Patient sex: M
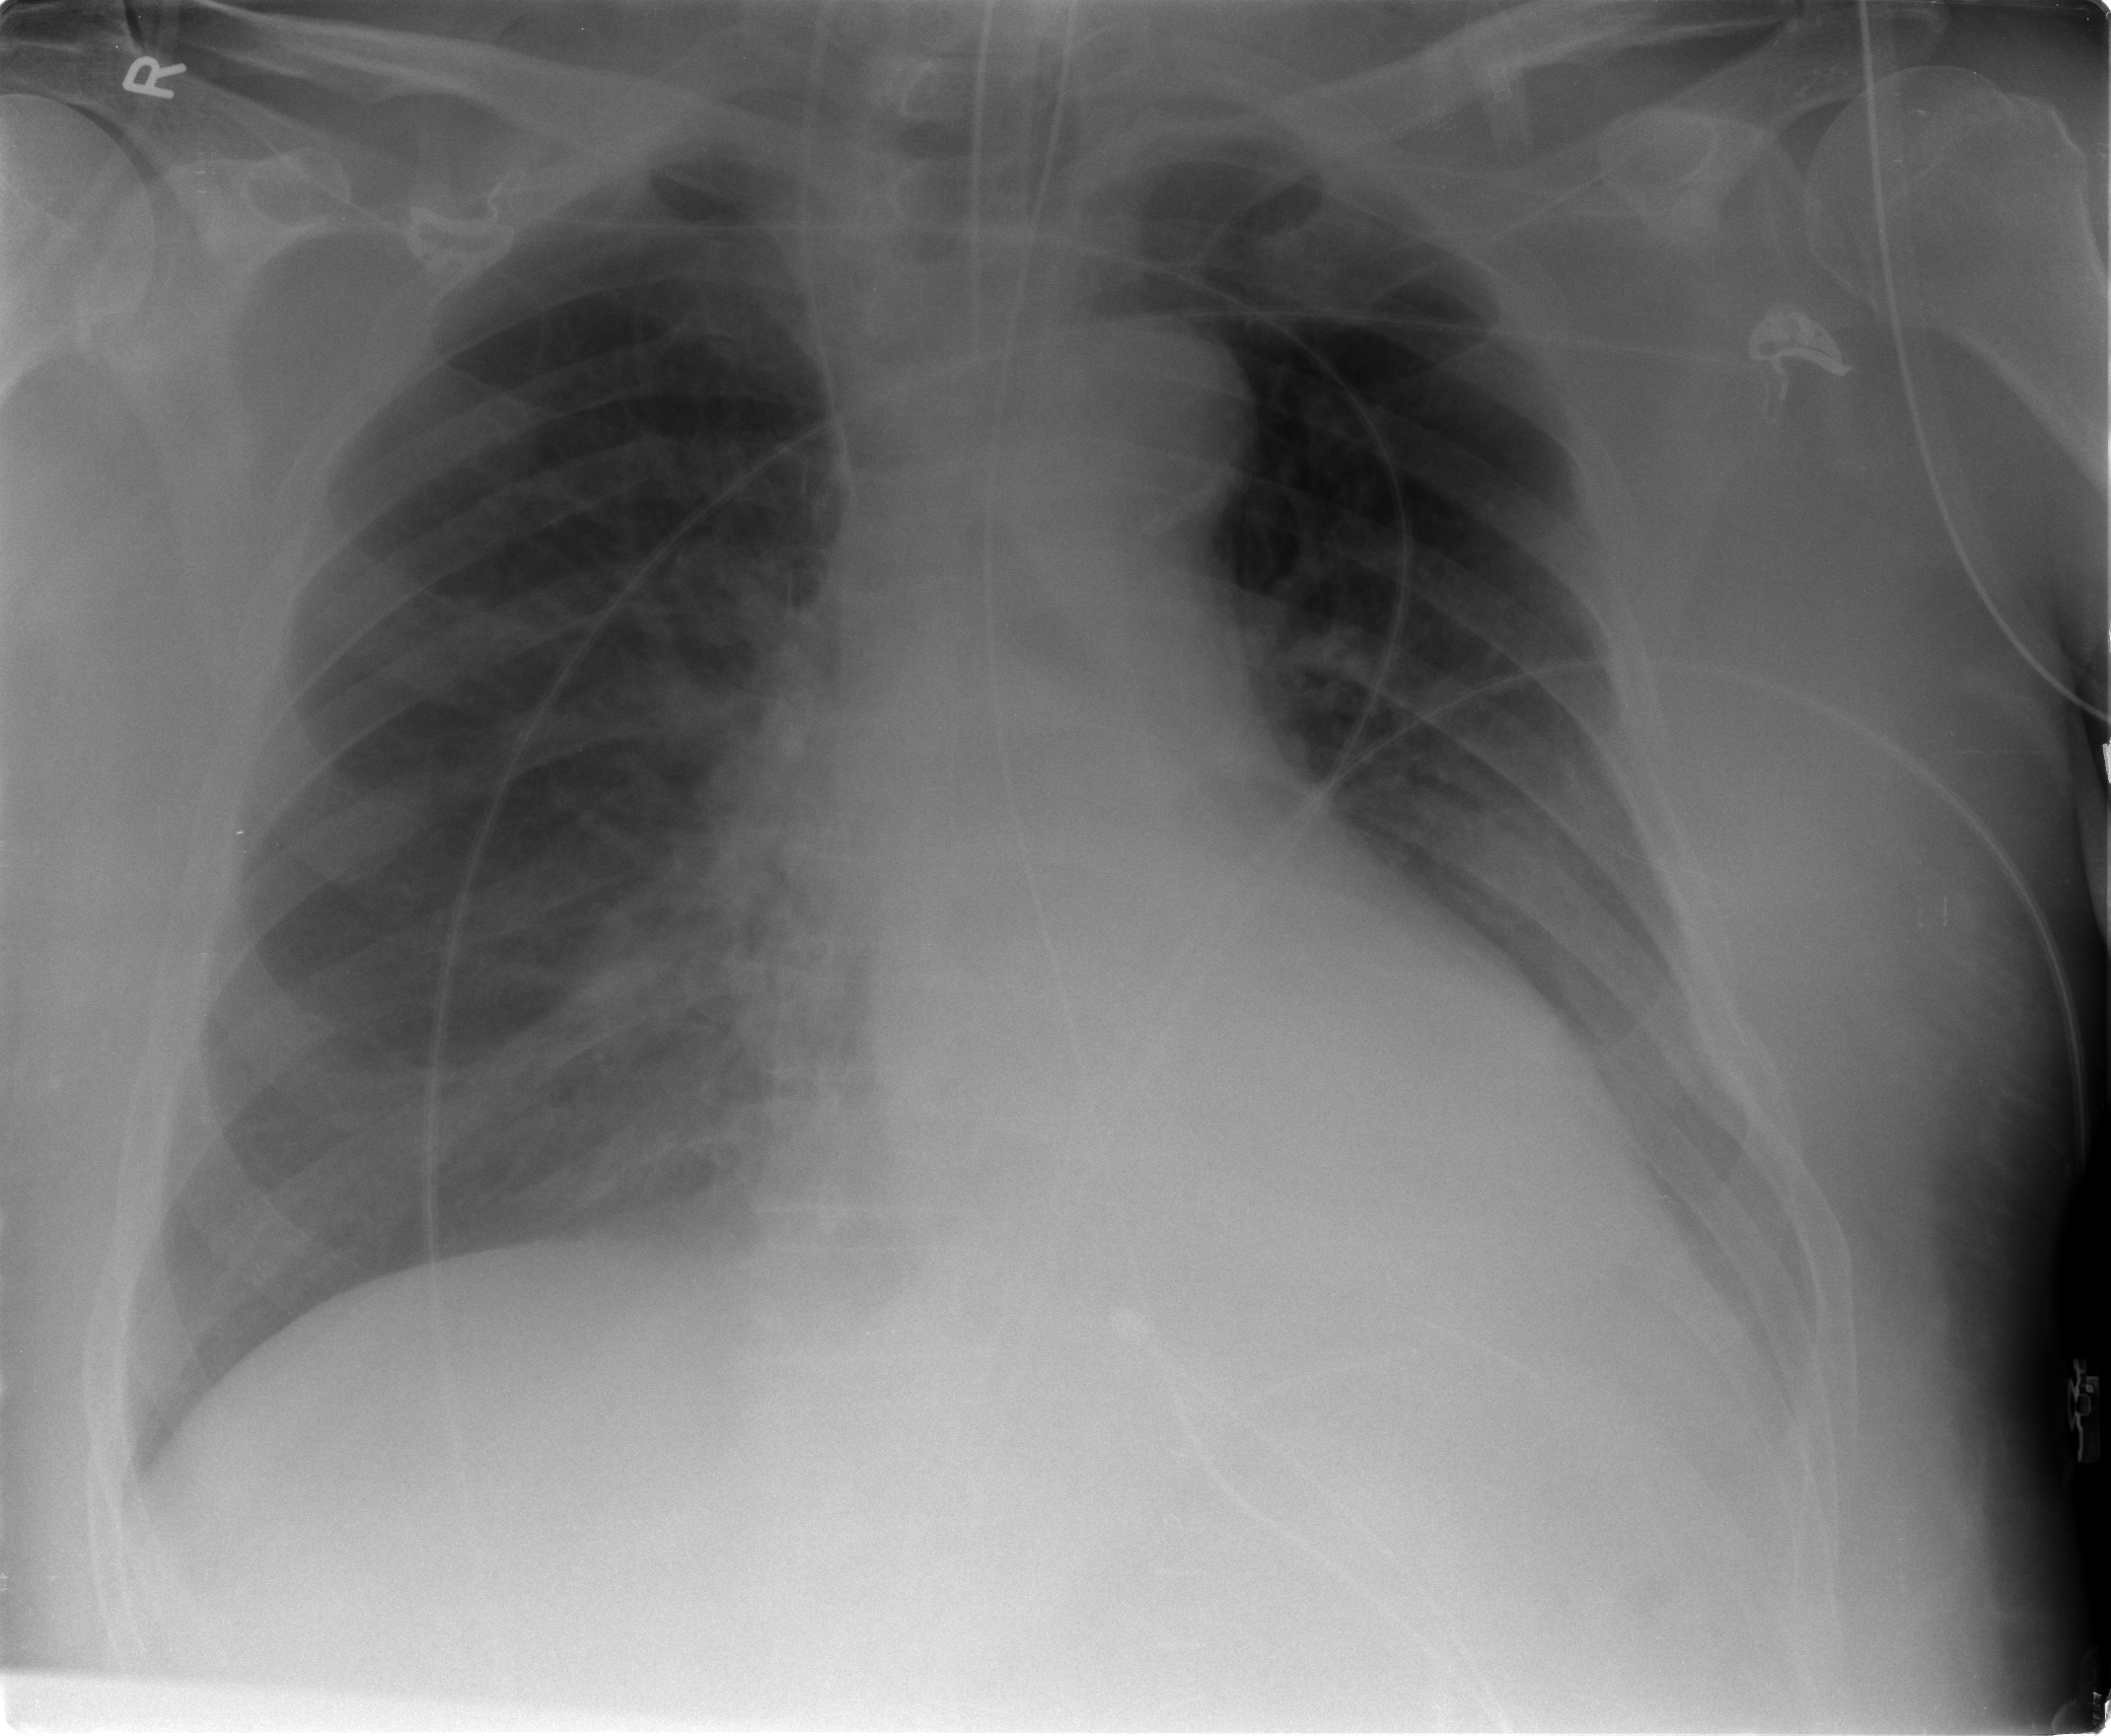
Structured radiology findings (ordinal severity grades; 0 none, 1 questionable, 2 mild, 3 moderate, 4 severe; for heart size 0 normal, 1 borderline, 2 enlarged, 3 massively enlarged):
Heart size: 0
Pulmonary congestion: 1
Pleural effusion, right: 0
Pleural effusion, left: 2
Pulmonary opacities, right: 1
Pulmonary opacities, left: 1
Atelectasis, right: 2
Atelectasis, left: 2